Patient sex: F
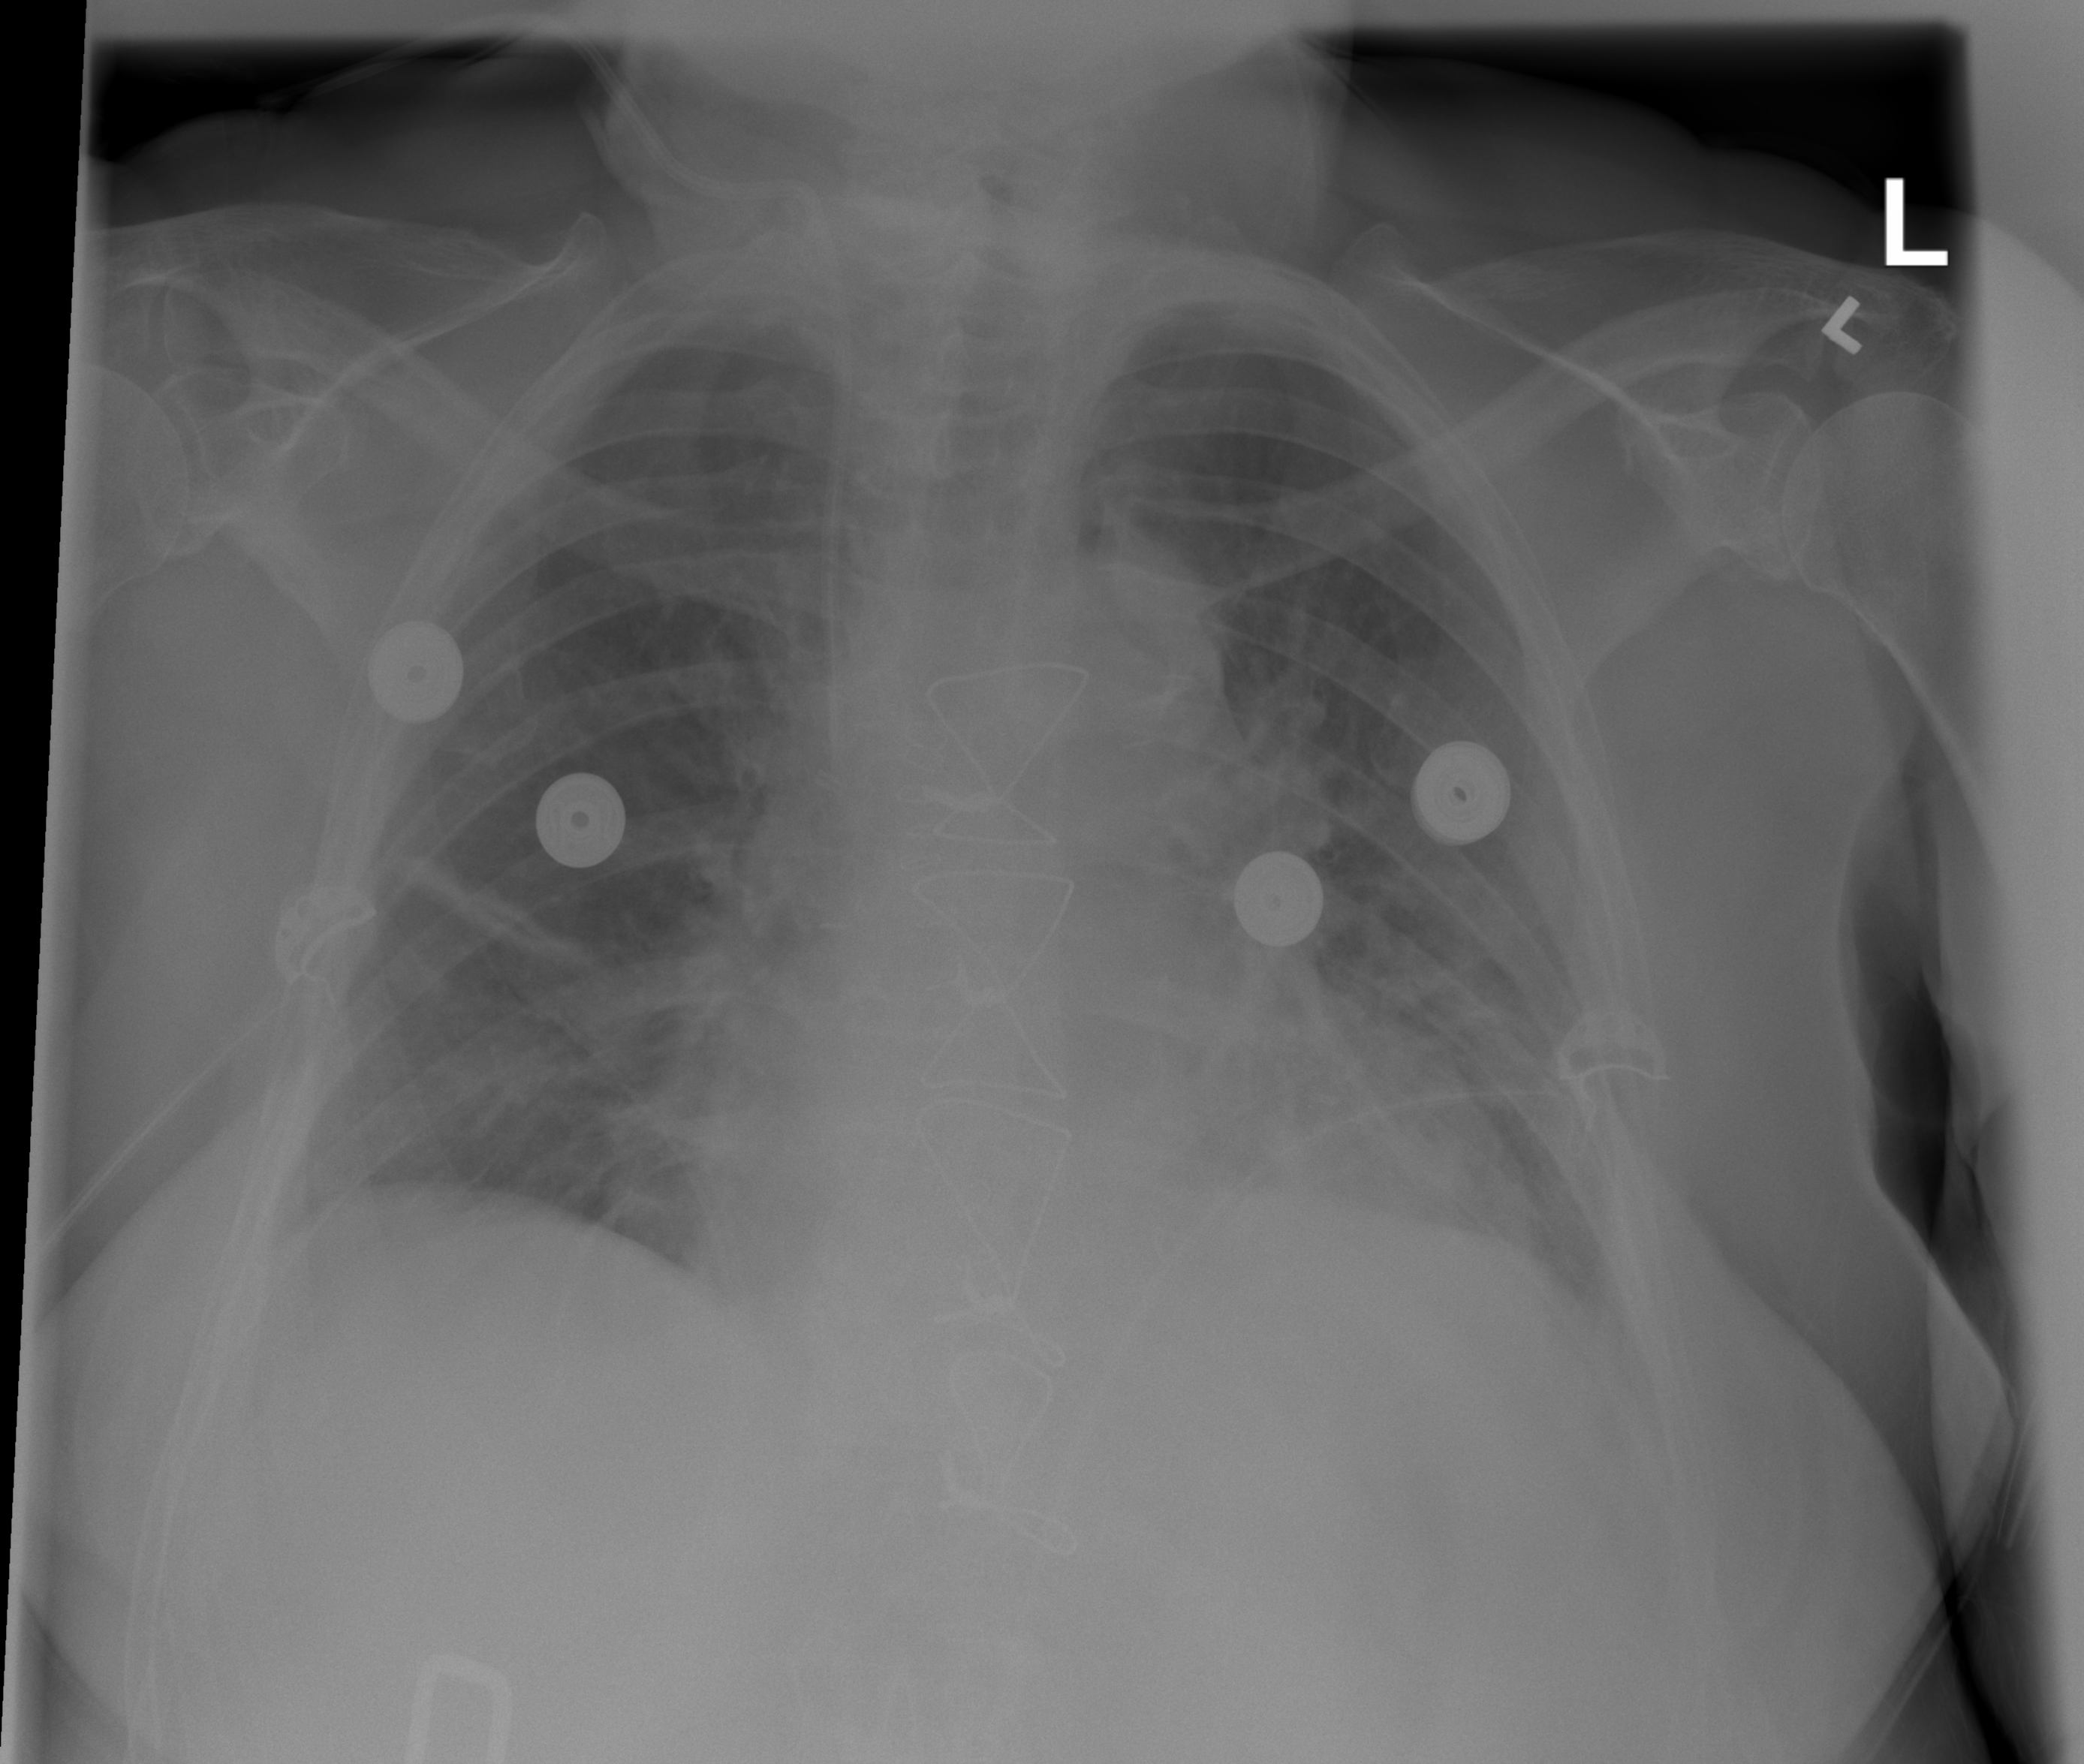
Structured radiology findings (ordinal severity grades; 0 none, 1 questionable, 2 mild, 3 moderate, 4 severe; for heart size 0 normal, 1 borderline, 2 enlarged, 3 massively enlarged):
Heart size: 0
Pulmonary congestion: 2
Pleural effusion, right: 0
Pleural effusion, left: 1
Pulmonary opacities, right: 0
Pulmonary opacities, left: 0
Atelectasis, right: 2
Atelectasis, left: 0